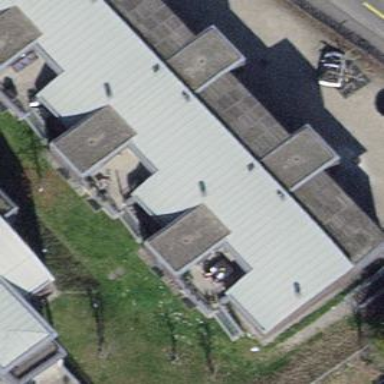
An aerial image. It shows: Terrace building.